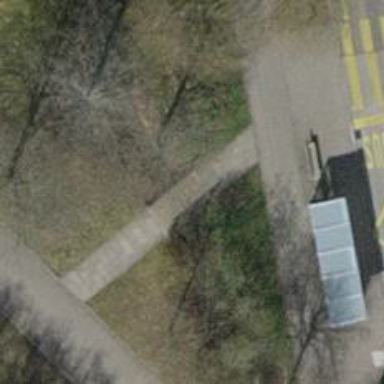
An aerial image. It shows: Footway on bridge.